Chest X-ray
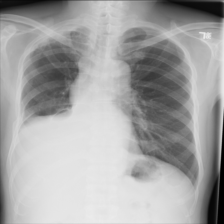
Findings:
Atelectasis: negative
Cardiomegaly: negative
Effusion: negative
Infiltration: negative
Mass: negative
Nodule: negative
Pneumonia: positive
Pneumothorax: negative
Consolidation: negative
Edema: negative
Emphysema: negative
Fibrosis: negative
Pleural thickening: positive
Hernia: negative